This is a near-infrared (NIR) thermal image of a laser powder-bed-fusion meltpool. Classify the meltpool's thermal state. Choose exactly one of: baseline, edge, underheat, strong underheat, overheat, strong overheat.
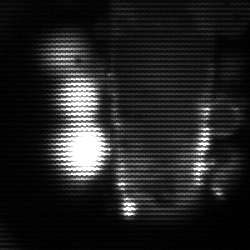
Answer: strong underheat